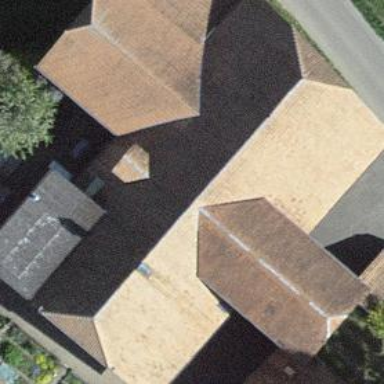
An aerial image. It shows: Farm building.